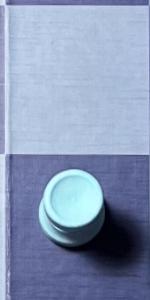
Label: Rook_White